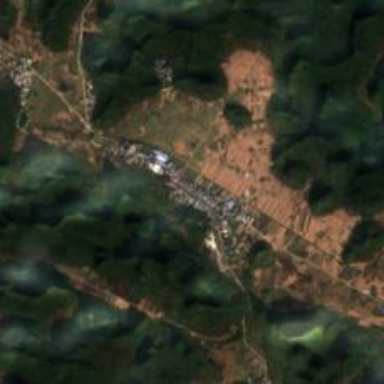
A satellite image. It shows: Township within town.